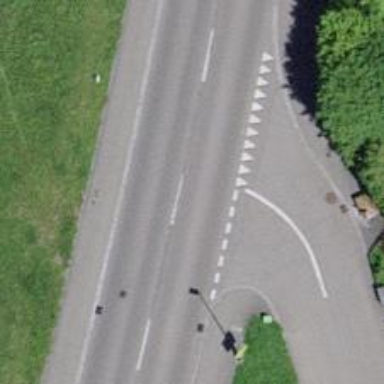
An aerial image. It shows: Tertiary road.